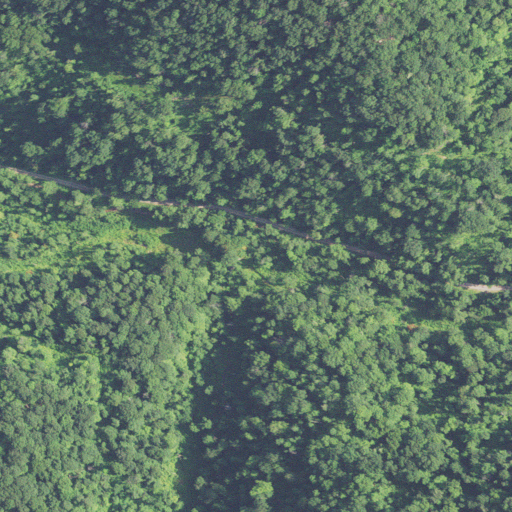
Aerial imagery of valley in West Virginia named Poplar Log Hollow containing deciduous forest, open development, and evergreen forest